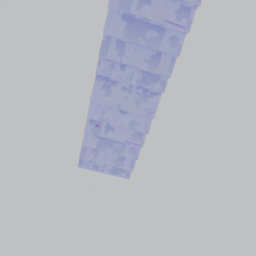
Label: architecture